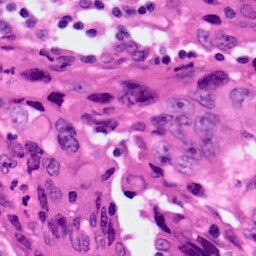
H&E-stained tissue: Lung